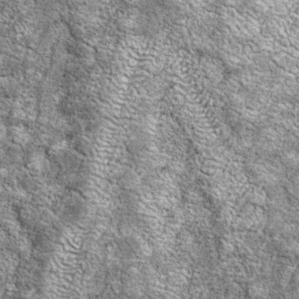
Label: non_frost